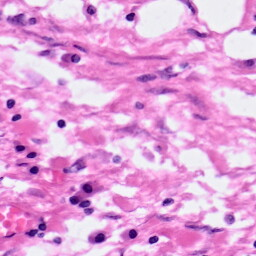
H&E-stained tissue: Pancreatic